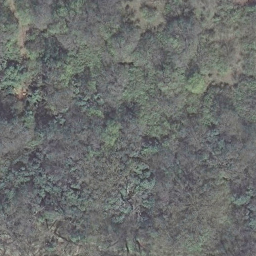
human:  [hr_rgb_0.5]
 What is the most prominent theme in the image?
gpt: forest